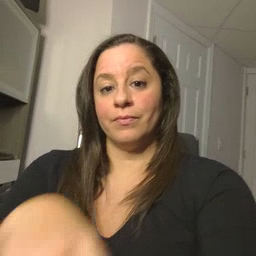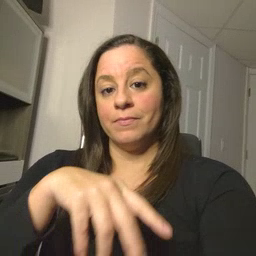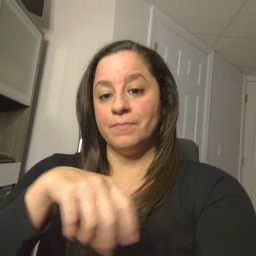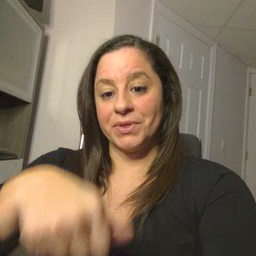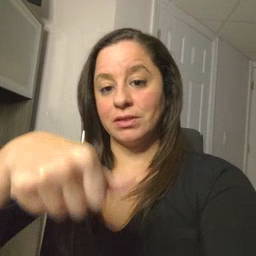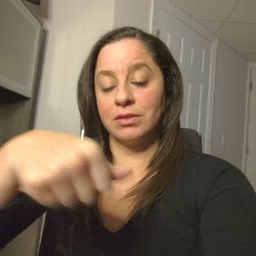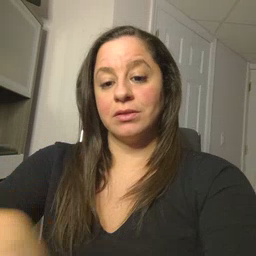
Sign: puzzle